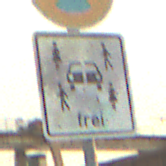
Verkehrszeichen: CarsharingfahrzeugeFrei
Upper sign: AbsolutesHalteverbot
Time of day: SunriseSunset
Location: Outdoor (Suburban)
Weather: PartlyCloudy
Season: NotSpecified
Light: Natural